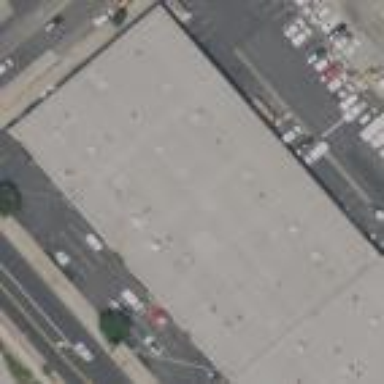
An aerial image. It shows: Industrial building.